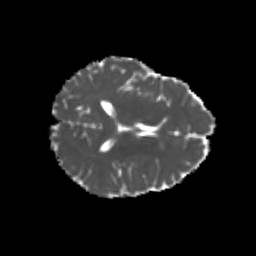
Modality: MD
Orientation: axial
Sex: female
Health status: healthy
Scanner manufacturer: philips
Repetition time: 7.464 s
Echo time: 0.08723 s